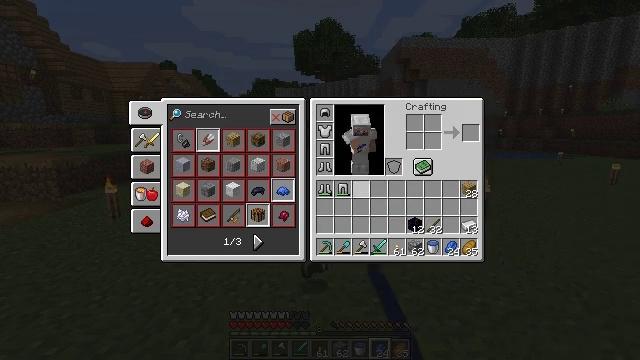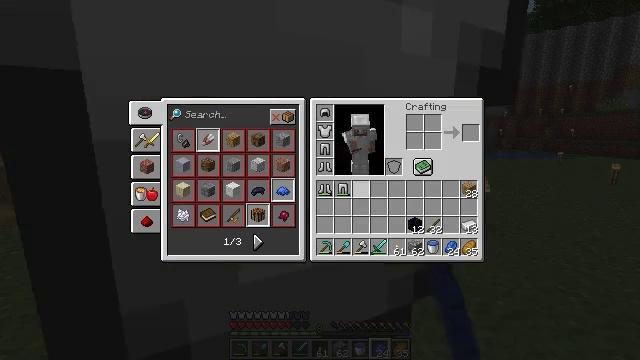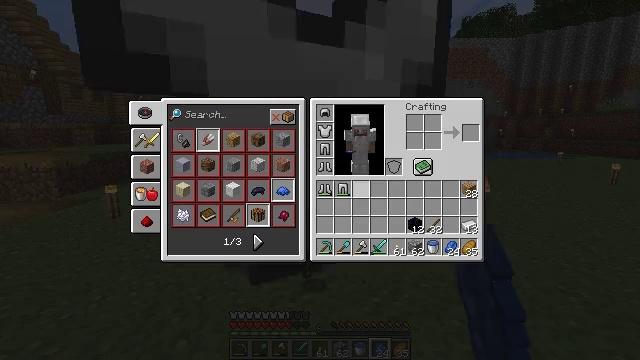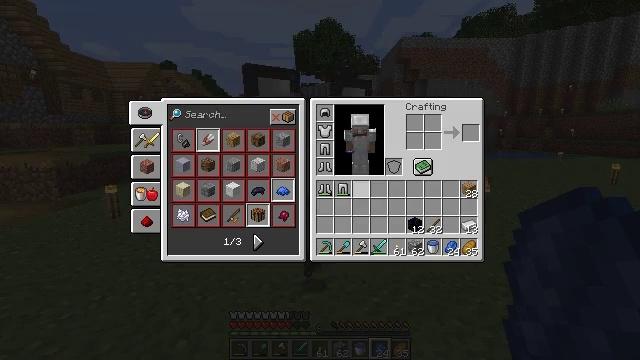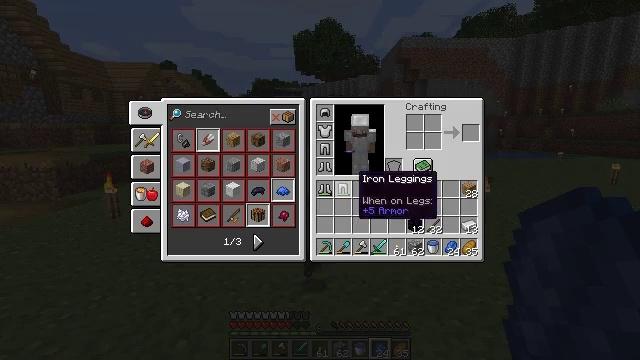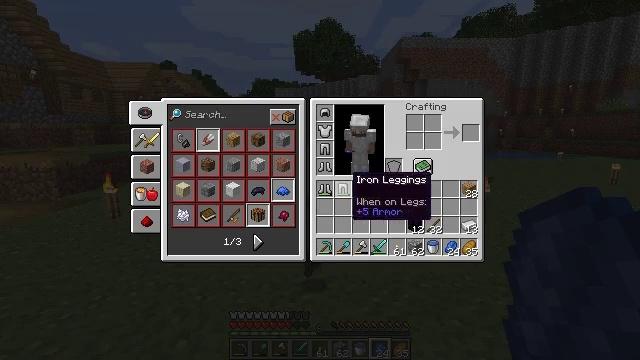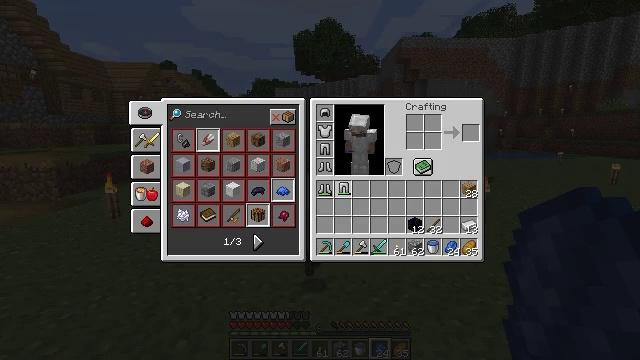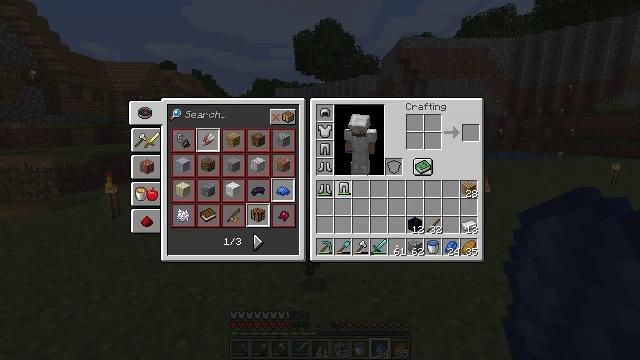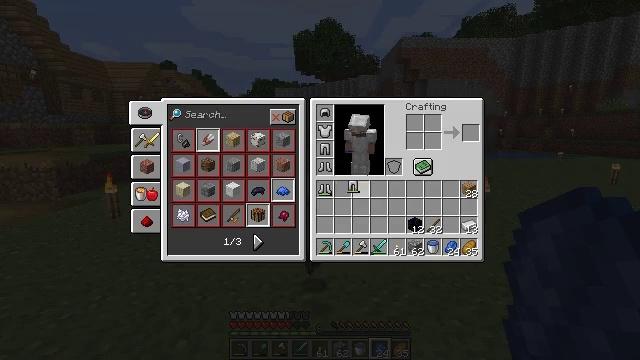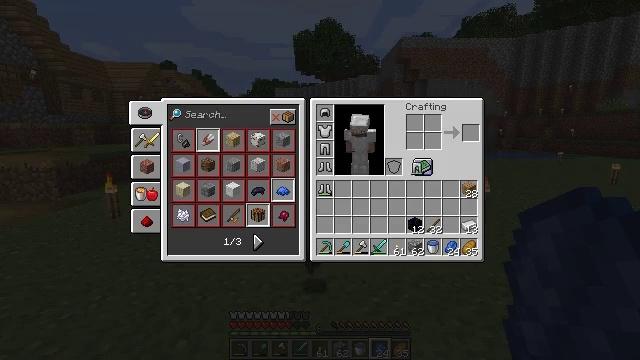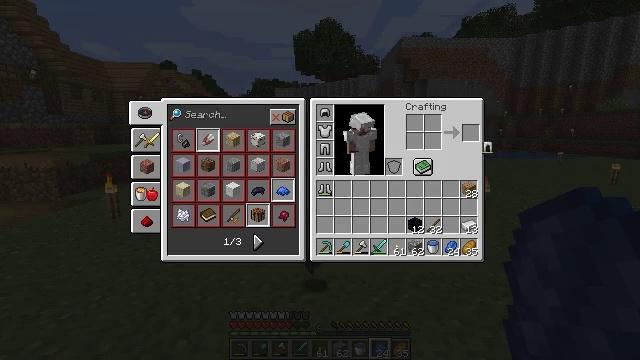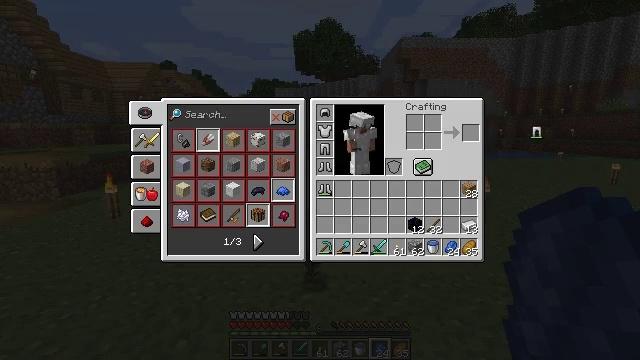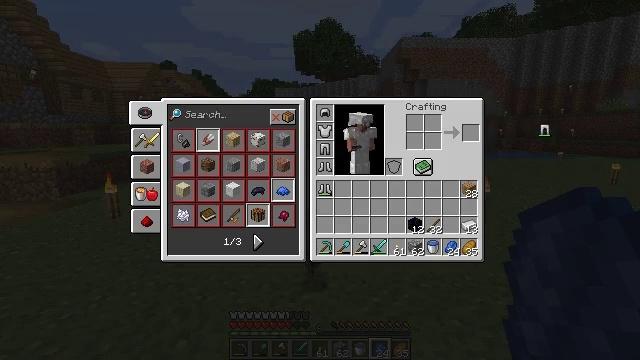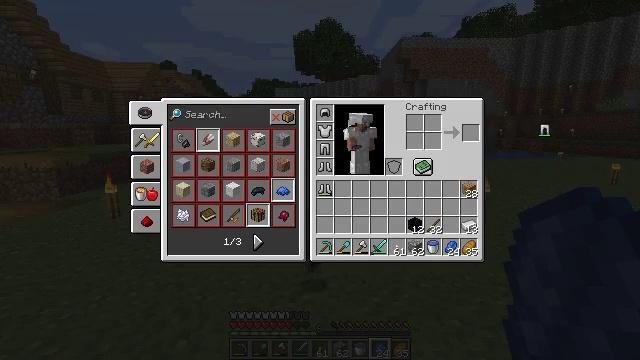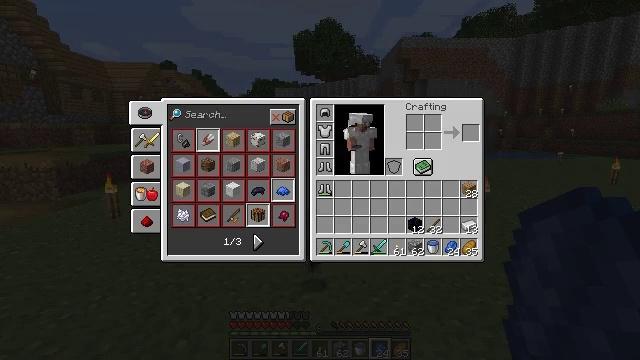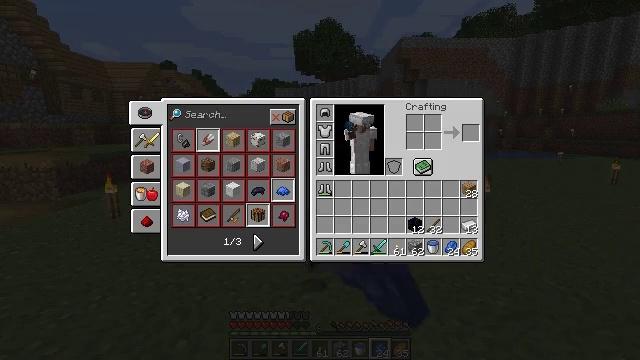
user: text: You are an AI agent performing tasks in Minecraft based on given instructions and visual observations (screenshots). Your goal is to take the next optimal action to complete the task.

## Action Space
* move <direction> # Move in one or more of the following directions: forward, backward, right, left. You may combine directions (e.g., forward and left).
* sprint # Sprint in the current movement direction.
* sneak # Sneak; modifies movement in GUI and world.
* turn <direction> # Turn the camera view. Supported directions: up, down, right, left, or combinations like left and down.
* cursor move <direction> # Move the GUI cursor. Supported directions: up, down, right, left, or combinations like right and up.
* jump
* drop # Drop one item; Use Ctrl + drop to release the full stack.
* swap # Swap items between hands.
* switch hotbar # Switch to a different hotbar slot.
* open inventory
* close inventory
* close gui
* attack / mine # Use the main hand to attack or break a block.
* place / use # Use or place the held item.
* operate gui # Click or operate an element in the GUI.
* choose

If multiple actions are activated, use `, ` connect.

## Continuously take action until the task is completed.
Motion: motion action
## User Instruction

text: Drop iron leggings.
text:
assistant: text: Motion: open gui
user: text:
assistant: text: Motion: no_op
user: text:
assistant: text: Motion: no_op
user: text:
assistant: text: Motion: cursor move left
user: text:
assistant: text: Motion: no_op
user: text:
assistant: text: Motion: operate gui
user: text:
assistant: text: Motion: operate gui
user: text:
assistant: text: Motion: cursor move right, operate gui
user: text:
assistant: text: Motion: cursor move right and up
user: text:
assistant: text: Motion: cursor move right and up
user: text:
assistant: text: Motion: cursor move right and up, operate gui
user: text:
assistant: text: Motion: cursor move right, operate gui
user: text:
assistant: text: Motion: operate gui
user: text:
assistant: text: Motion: cursor move left and down
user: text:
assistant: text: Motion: cursor move left and down
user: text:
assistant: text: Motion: cursor move left and down
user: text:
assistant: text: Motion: cursor move left and down
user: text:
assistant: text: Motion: cursor move left
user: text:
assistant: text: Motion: no_op